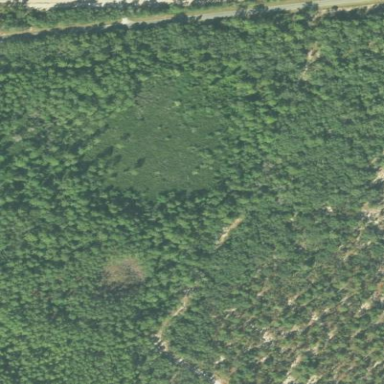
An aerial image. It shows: Mixed woodland with various types of leaves.